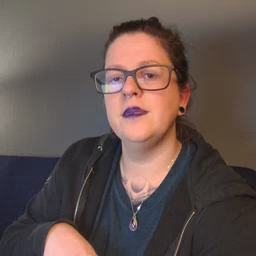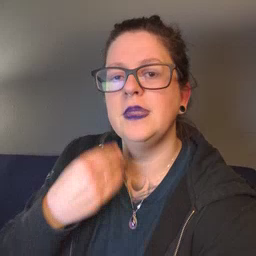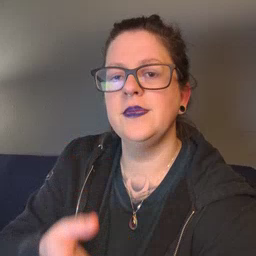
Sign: give